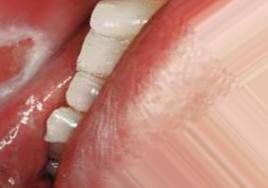
Condition: Mouth Ulcer